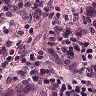
Metastatic tissue present: yes